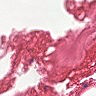
Metastatic tissue present: no